Question: I want to set up an authentication system with tokens on my Go application, which use an AngularJS front-end.
What I'm looking for is advices about all steps to create a safe system. Here's my steps :
## 1 - The user wants to sign in
The user goes to the index of the web app which prompts him to sign in.
With my file, I declare my file with for the AngularJS front-end:
'''
application: authtest
version: 1
runtime: go
api_version: go1
handlers:
- url: /
static_files: frontend/index.html
upload: frontend/(.*\.html)
- url: /js
static_dir: frontend/js
- url: /.*
script: _go_app
'''

'''
<form ng-submit="signIn()" ng-controller="signInCtrl">
<input type="email" ng-model="credentials.email" placeholder="Email" name="email">
<input type="password" ng-model="credentials.password" placeholder="Password" name="password">
<input type="submit" value="Sign in">
</form>
'''
The user enters his , and click on button.
## 2 - Request the server
The AngularJS module code:
'''
<script>
angular.module('authtest', ['ngCookies'])
.controller('signInCtrl', ['$scope', '$http', '$window', '$cookieStore', '$route', function($scope, $http, $window, $cookieStore, $route){
var credentials = {}
$scope.signIn = function() {
$http.post('/signin', credentials)
.success(function (data, status) {
if(status == 200) {
if(data.Access_token){
//set cookies with tokens
$cookieStore.put('access_token', data.Access_token);
$cookieStore.put('refresh_token', data.Refresh_token);
$route.reload();
}
else {
$window.alert('Wrong credentials, try again.');
}
}
})
.error(function (data, status) {
$window.alert('error: ' + data + '(errorStatus: ' + status + ')');
});
};
}]);
</script>
'''
The Angular module posts the form to path, so the Go application needs to handle it:
'''
package main
import (
"net/http"
"encoding/json"
"fmt"
)
type SignInCredentials struct {
Email string
Password string
}
type Token struct {
Access_token string
Refresh_token string
Id_token string
}
func init() { //I use init() instead of main() because I'm using App Engine.
http.HandleFunc("/signin", SignInHandler)
}
func SignInHandler (w http.ResponseWriter, r *http.Request) {
decoder := json.NewDecoder(r.Body)
var c SignInCredentials
err := decoder.Decode(&c)
if err != nil {
panic()
}
var hashPassword = hash(c.Password) //Is it at a good level to hash it ?
if isInDatabase(c.Email, hashPassword) == false {
fmt.Fprintf(w, "") // Really useful ?
return
}
var tokens Token
/**
* The user seems to be well stored in the database, but how
* to manage my tokens ?
*/
response, _ := json.Marshal(tokens)
fmt.Fprintf(w, string(response))
}
'''
'hashPassword(p string)''isInDatabase(e string, p string)'
- - - 'access_token''refresh_token''id_token''access_token''refresh_token''access_token'
## 3 - Handle response with AngularJS
As already written in AngularJS module code, when the user is well authenticated, we with provided . Is it a good way ? I'm also wondering how to prevent <URL> attacks in my system ?
Thank you for your future answers and advices.
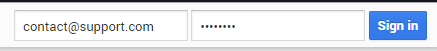
Answer: Ok I've been using this <URL> and it seems to be ok so far.
The authentication is pretty straight forward. The user submits credentials over encrypted connection through a form like this:
'''
<form name="loginform" class="uk-form" ng-submit="login()">
<fieldset data-uk-margin>
<legend><h2>Login</h2></legend>
<div class="uk-form-row">
<input class="uk-form-large" type="text" ng-model="cred.user" placeholder="Username" required>
</div>
<div class="uk-form-row">
<input class="uk-form-large" type="password" ng-model="cred.password" placeholder="Password" required>
</div>
<div class="uk-form-row">
<button ng-disabled="loginform.$invalid" class="uk-button uk-button-large" type="submit">Login</button>
</div>
</fieldset>
</form>
'''
Then the controller handles the response in the following way:
'''
App.controller('LoginCtrl', function ($rootScope, $scope, $location, $window, authService) {
$scope.cred = {}
$scope.login = function () {
if ($scope.loginform.$valid) {
authService.auth(this.cred, function (stat) {
if (stat === 200) {
$rootScope.loginStatus = authService.isLoggedIn();
$location.path('/test');
} else {
....
$location.path('/login');
}
});
$scope.cred = {}
$scope.loginform.$setPristine();
}
};
$window.document.title = 'Admin Login';
});
'''
The controller expects a 200 http status code (which the back-end should not respond with unless the authentication is successful), if the server responds with anything other than 200, the route is changed to login page again.
The tricky part is maintaining checks of the authentication status.
The way I implemented my authentication system is by adding custom attributes (like the guide but without a role system) to my route object in the following way:
### App.js
'''
...
$routeProvider.when('/login', {
templateUrl: '/content/...',
controller: 'Ctrl1',
requireLogin: false
}).when('/logout', {
resolve: {
logout: function ($location, $rootScope, authService) {
authService.logout(function (s) {
if (s === 200) {
$rootScope.loginStatus = authService.isLoggedIn();
$location.path('/test');
} else {
....
}
});
}
},
requireLogin: true
}).when('/metaconfig', {
templateUrl: '/content/...',
controller: 'Ctrl2',
requireLogin: true
...
'''
Then Whenever a route gets requested I have this function that evaluates whether the route requires specific privileges/authentication to be in that route or not (ofc this does not mean that your route is secured, it simply means that your average joe wont be able to view routes unless js files get modified on the fly)
### App.js
'''
angular.module('App', ['ngCookies', 'ngRoute'])
.config(function{...}).run(function ($rootScope, ..., $location, authService) {
$rootScope.loginStatus = false;
authService.authCheck();
$rootScope.$on('$routeChangeStart', function (event, next, current) {
if (next.requireLogin) {
if (!authService.isLoggedIn()) {
$location.path('/login');
event.preventDefault();
}
}
});
'''
The function passed with '$routeChangeStart' calls another function inside a service I have called 'authService' and it looks like this
### authService.js
'''
'use strict';
App.service('authService', function ($rootScope, $log, $http, $q) {
var userIsAuthenticated = false;
this.auth = function (up, cb) {
$http({method: 'POST', url: '/api/login', data: up}).
success(function (data, status, headers, config) {
if (status === 200) {
userIsAuthenticated = true;
}
cb(status)
}).
error(function (data, status, headers, config) {
userIsAuthenticated = false;
cb(status)
});
};
this.authCheck = function () {
$http({method: 'PUT', url: '/api/login' }).
success(function (data, status, headers, config) {
if (status === 200) {
userIsAuthenticated = true;
} else {
userIsAuthenticated = false;
}
$rootScope.loginStatus = userIsAuthenticated;
}).
error(function (data, status, headers, config) {
userIsAuthenticated = false;
$rootScope.loginStatus = userIsAuthenticated;
});
};
this.isLoggedIn = function () {
return userIsAuthenticated;
};
this.logout = function (cb) {
$http({ method: 'DELETE', url: '/api/logout' }).
success(function (data, status, headers, config) {
userIsAuthenticated = false;
cb(status)
}).
error(function (data, status, headers, config) {
userIsAuthenticated = false;
cb(status)
});
};
});
'''
Now every time a route that requires specific role or authentication will need to evaluate and get a 200 status code from the server otherwise the authentication status is set to 'false' until the user authenticates again. Finally, relying on your front-end on even 1% of the auth process would make the whole auth system redundant.
---
### CSRF risk and session management
In the case of CSRF, I am using a framework called <URL>, this framework offers CSRF avoidance mechanism out of the box where you just need to specify expatriation date and encryption of the token.
When it comes to the login sessions, the server should manage encrypted sessions that are stored as cookies on the client side, of course I do not recommend you implement this as it is very risky and can be implemented in a wrong way. Again, Beego offers a nice feature that allows you to manage and encrypt sessions in your own way
I hope this helps answer your question, good luck.